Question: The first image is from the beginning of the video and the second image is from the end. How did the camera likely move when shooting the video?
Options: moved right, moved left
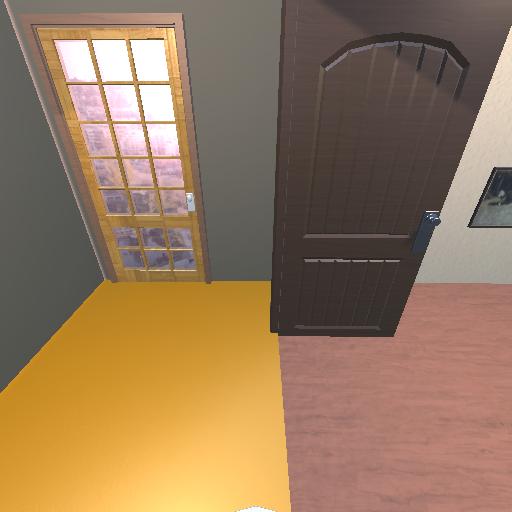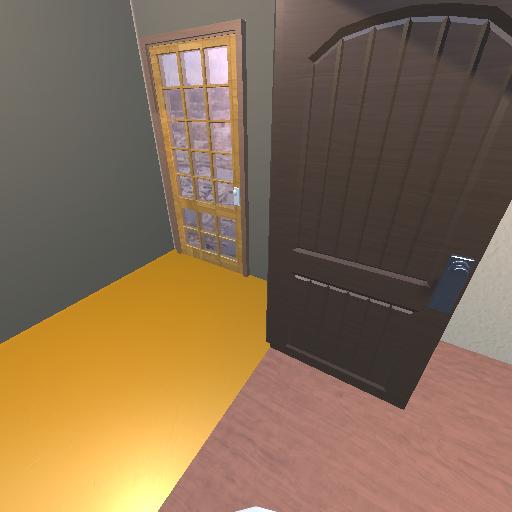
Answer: moved right